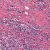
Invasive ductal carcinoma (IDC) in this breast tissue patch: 0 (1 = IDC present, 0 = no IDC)